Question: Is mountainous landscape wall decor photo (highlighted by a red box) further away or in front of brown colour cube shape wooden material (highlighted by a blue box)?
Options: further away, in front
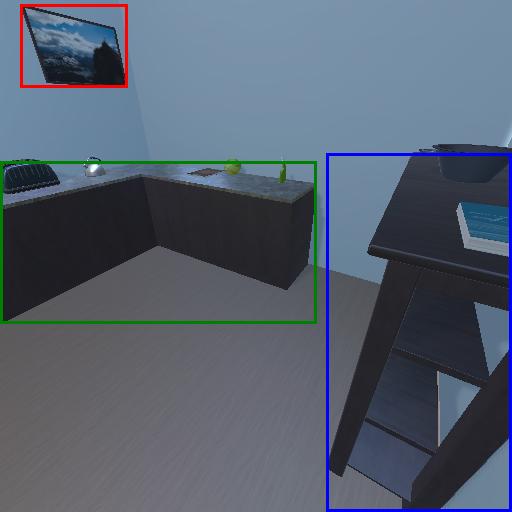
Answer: further away